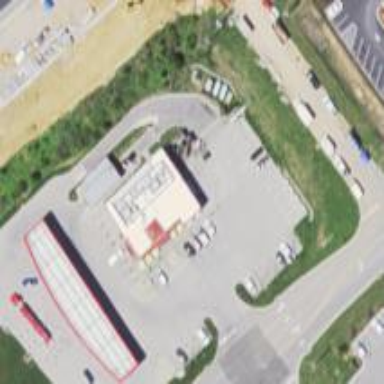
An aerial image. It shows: Convenience shop.